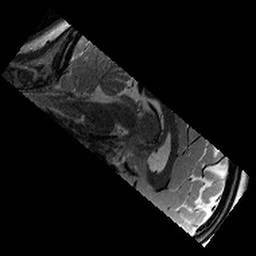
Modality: T2w
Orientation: sagittal
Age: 12
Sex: female
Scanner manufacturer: siemens
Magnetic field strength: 3 T
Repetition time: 9.23 s
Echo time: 0.067 s